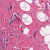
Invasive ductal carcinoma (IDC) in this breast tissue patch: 0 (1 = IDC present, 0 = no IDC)